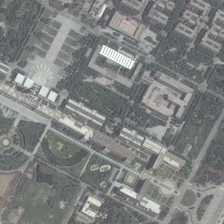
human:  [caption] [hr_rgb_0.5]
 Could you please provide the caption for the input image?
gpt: northwest of the school to a large forest, the south has several wetlands and teaching buildings .

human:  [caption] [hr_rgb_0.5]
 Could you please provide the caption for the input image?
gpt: many buildings and green trees are in a school .

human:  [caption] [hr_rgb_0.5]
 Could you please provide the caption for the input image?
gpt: many buildings and green trees are in a school .

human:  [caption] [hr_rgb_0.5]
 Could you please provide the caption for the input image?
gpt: a building is in front of the central square, surrounded by dark green trees .

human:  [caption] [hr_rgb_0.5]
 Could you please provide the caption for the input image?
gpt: a building is in front of the central square, surrounded by dark green trees .